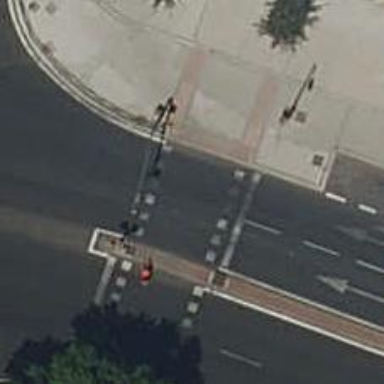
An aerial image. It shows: Zebra crossing with traffic signals.